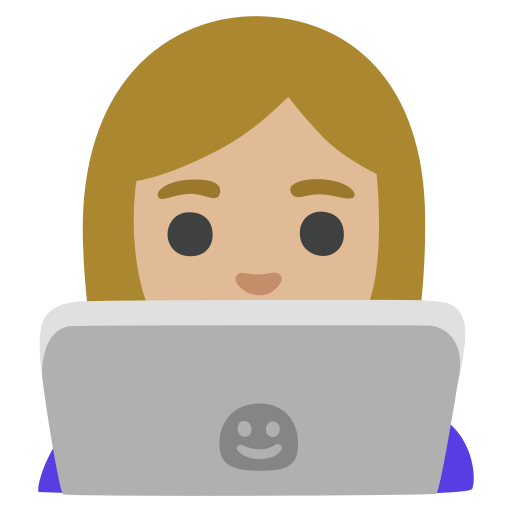
Emoji: 👩🏼‍💻